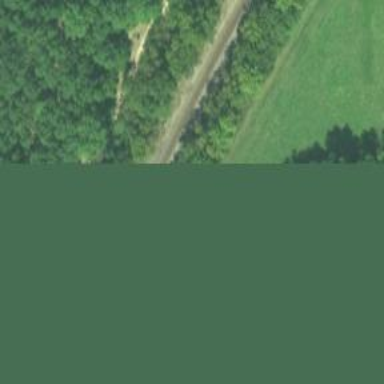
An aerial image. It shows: Railway track.